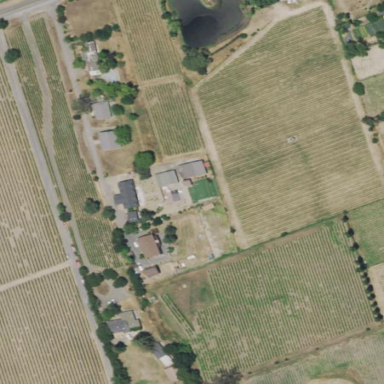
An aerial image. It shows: Vineyard with wine grapes as the main crop.